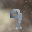
Label: 9